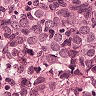
Metastatic tissue present: yes